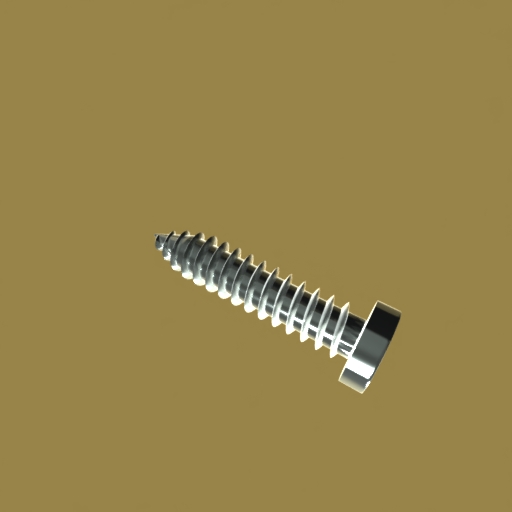
Label: screw